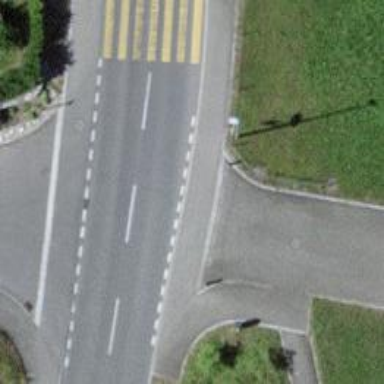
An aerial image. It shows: Residential road with separate sidewalks on both sides.